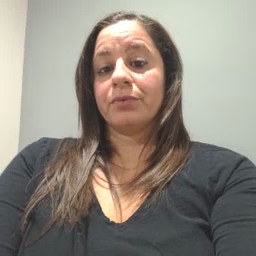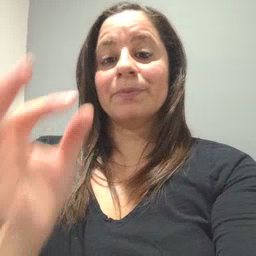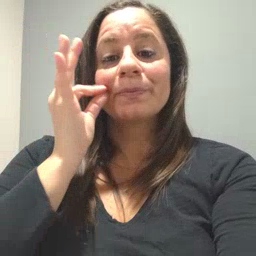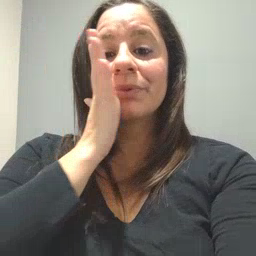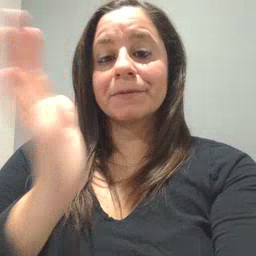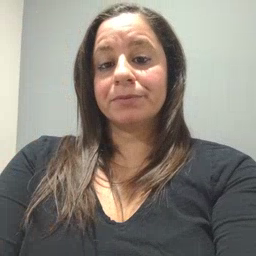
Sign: bee